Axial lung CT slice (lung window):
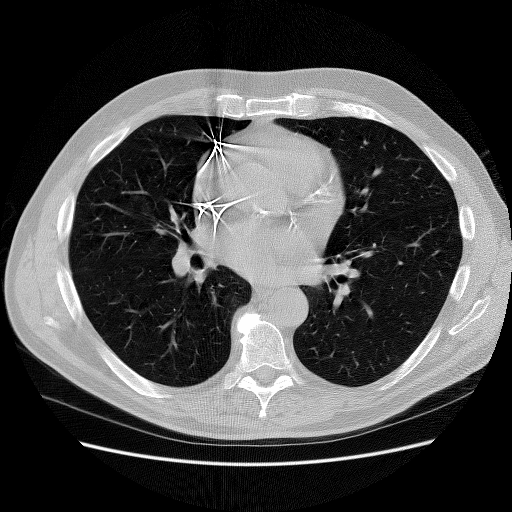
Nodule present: no